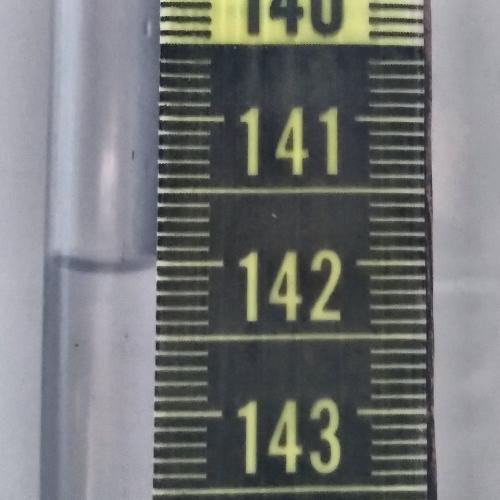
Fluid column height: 142.0 cm